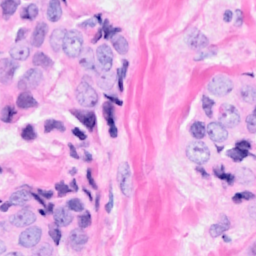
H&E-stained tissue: Breast